Interaction volume radius: 10 \u00c5
Interaction volume height: 20 \u00c5
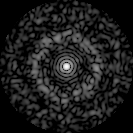
Disorder parameter: 0.8359